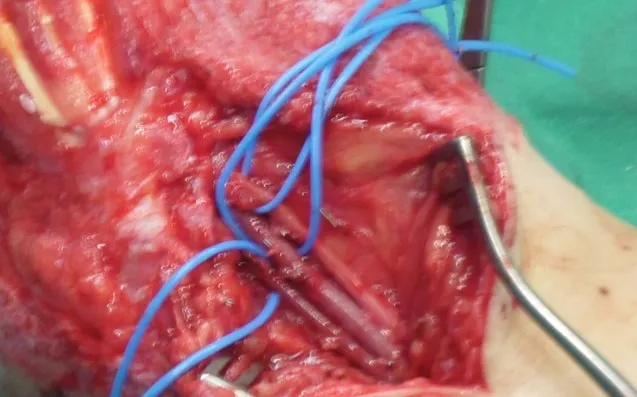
Recipient site.
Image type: medical_photograph (other_medical_photograph)